Question: I've downloaded <URL>.
Here are my cURL settings:
'''
$options = array(
CURLOPT_RETURNTRANSFER => true,
CURLOPT_HEADER => false,
CURLOPT_FOLLOWLOCATION => true,
CURLOPT_ENCODING => "",
CURLOPT_AUTOREFERER => true,
CURLOPT_CONNECTTIMEOUT => 10,
CURLOPT_TIMEOUT => 5,
CURLOPT_MAXREDIRS => 5,
CURLOPT_USERAGENT => "http://www.industrycortex.com/crawler.php"
);
'''
It's been pointed out that this site does not display a price ( see screenshot below ) until the user visits /home. I've tested this and it is correct. The website produces a cookie that I was not passing with cURL. Further, the webserver tracks if the session id of the user has visited /home, and only shows prices if that session id has. The cookie produced by a visit to /home is identical to the cookie produced by any other page.
---

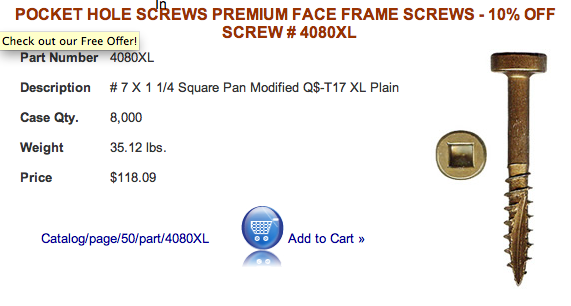
Answer: The price seems to show after you access '/home' (without logging in) and come back. That's a strange protection mechanism, but it's easily circumvented. All you need is to do exactly that with your cURL session:
1. Set CURLOPT_COOKIEFILE and CURLOPT_COOKIEJAR to the same file (I might be wrong about it being required, but it certainly won't harm).
2. Set URL to http://www.quickscrews.com/home and do curl_exec()
3. Proceed with scraping.
The price should show now, unless the cookie is set with JS. In that case, you will have to read cookies from your browser and write them to 'CURLOPT_COOKIE'.
P.S. I'm guessing the cookie is 'sawRegPg=sawit;'. You can try just setting 'CURLOPT_COOKIE' to that and see what happens.